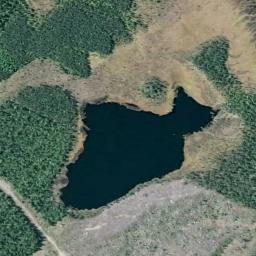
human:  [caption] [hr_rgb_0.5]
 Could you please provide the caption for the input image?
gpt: The lake is surrounded by some groves of trees and the water is dark blue .

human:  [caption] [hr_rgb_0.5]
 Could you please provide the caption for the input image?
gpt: An irregular deep blue lake on the ground with green vegetation .

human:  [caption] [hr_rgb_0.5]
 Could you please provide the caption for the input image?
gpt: The lake is shaped like a fish .

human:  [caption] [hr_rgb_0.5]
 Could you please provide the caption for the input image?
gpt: There are many trees around the lake .

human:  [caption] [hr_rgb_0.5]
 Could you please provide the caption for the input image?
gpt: There are green trees and yellow sand around the lake .